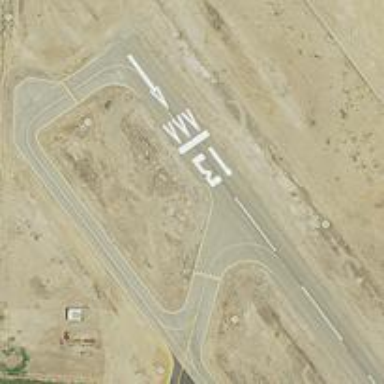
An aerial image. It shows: Image of taxiway at airport.